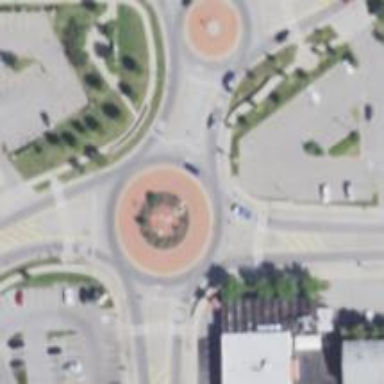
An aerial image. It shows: Secondary road around roundabout.